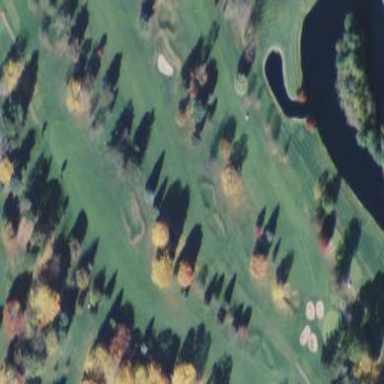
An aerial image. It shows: Scenic golf fairway.